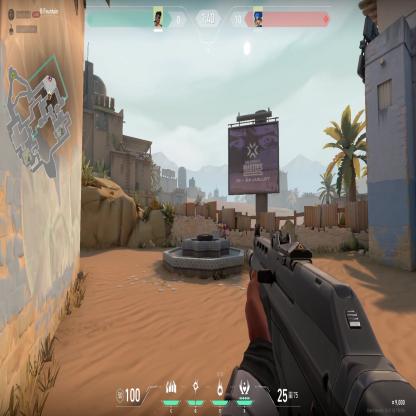
Label: enemy